Interaction volume radius: 5 \u00c5
Interaction volume height: 35 \u00c5
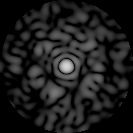
Disorder parameter: 0.844